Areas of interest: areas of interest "YONEX·Yueguan Badminton Court"
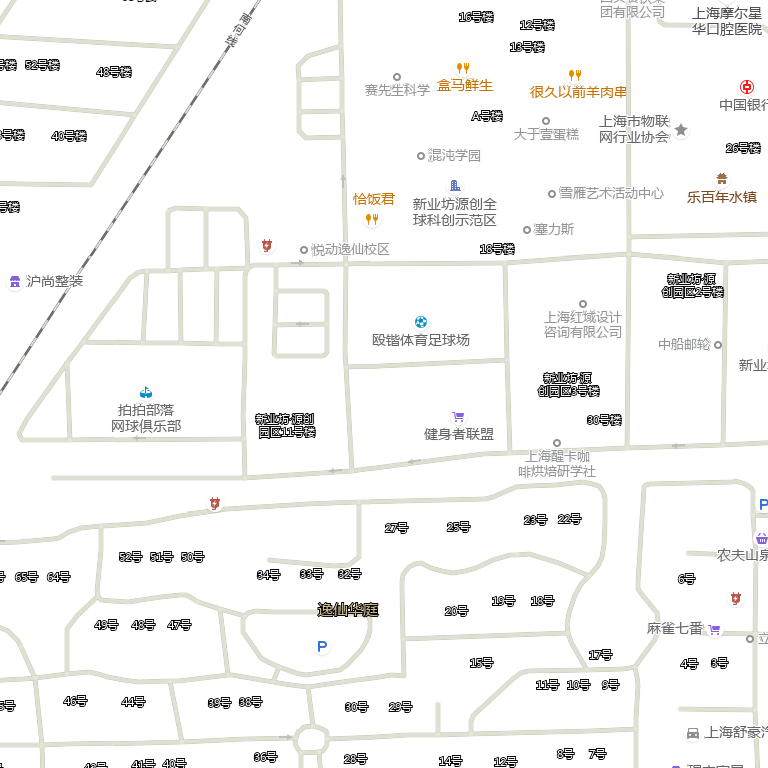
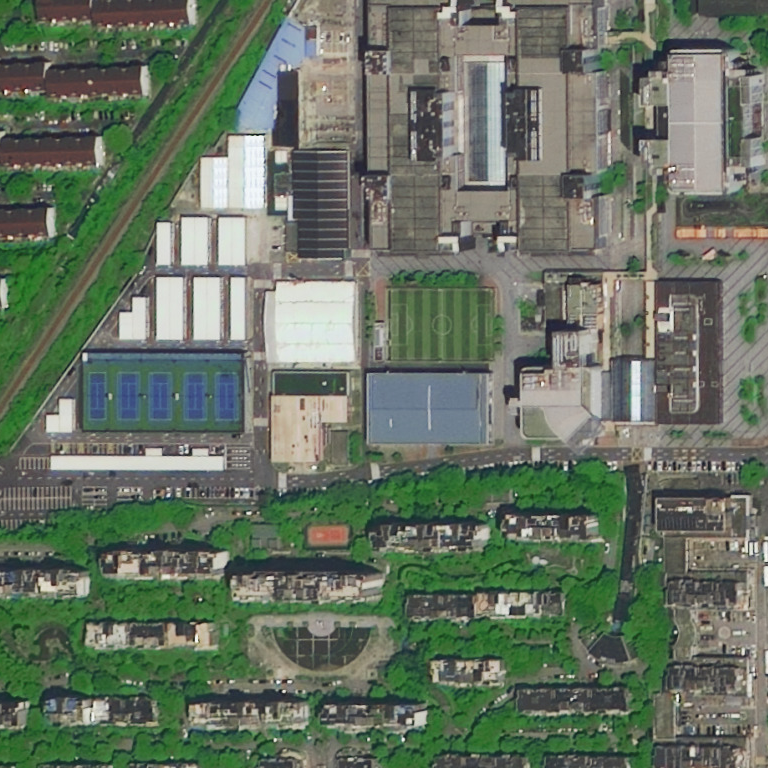